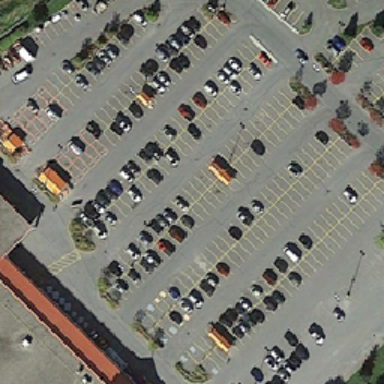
There are many parking spaces in the parking lot .